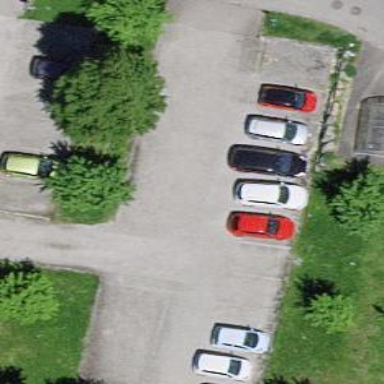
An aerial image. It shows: Road serving as parking aisle.